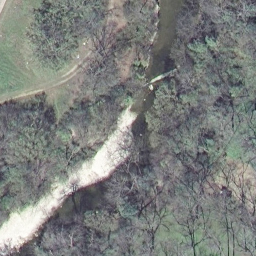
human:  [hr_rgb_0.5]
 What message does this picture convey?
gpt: river